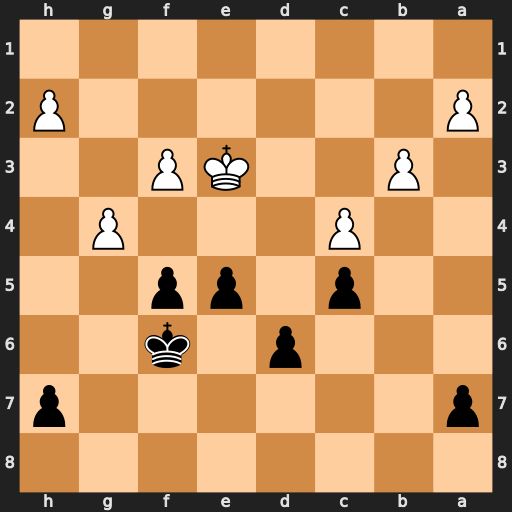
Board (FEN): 8/p6p/3p1k2/2p1pp2/2P3P1/1P2KP2/P6P/8
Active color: b
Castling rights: -
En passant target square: -
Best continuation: fxg4 fxg4 Kg5